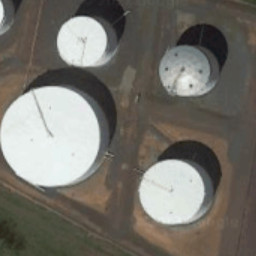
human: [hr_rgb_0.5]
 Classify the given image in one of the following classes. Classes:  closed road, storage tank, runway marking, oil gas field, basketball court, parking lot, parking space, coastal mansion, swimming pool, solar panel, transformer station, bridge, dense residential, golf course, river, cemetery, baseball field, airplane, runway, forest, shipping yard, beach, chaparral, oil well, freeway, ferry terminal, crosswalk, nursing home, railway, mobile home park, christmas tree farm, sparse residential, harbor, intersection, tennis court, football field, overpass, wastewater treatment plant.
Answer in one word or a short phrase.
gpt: storage tank